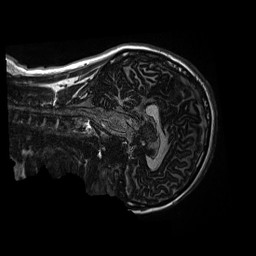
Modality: MP2RAGE
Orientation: sagittal
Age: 12
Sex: female
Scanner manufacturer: siemens
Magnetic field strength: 3 T
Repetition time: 4 s
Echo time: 0.00303 s